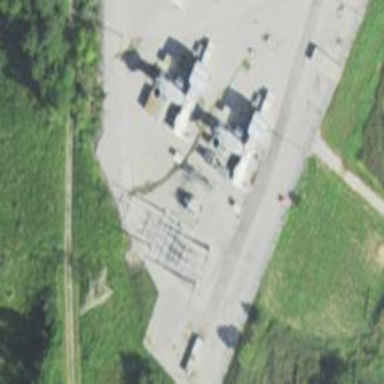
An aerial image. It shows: Gas turbine generator is in use.